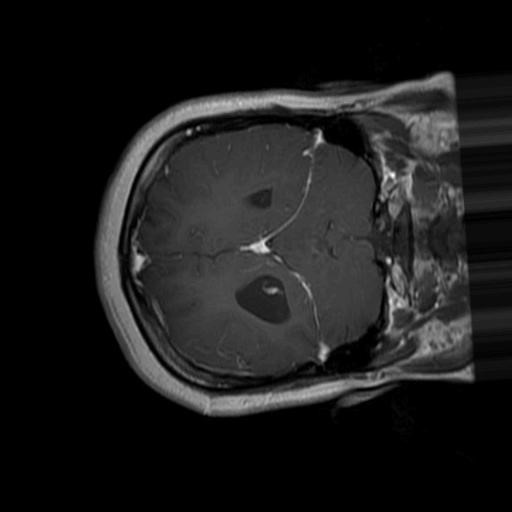
Label: brain_glioma